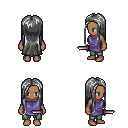
a pixel art fantasy rpg character, female body template, human, dark skin, chain tabard jacket, teal pants, gray extra-long hairstyle, dagger, four views (front, back, left, right), 2x2 character sprite sheet, small pixel art, hard edges, no anti-aliasing